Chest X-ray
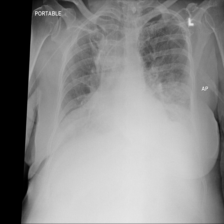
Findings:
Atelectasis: negative
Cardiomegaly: negative
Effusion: negative
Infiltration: negative
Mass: negative
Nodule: negative
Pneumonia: negative
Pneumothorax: negative
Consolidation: negative
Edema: negative
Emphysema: negative
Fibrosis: negative
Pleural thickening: negative
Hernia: negative